Question: How should this be done by using the model->setData() method call?
I have derived a class called "MyStandardItemModel" from QStandardItemModel. I have made my third and fourth columns non-editable by overriding the protected virtual flags method. This is how it goes:
'''
#define TX_PACKET_COLUMN (4u)
#define RX_PACKET_COLUMN (5u)
Qt::ItemFlags MyStandardItemModel::flags(const QModelIndex& index) const
{
if (index.column() == TX_PACKET_COLUMN || index.column() == RX_PACKET_COLUMN)
{
return (QStandardItemModel::flags(index) & ~Qt::ItemIsEditable);
}
else
{
return QStandardItemModel::flags(index);
}
}
...
//Set model
ui->testCaseTableView->setModel(model);
'''
Having this done, I am not able to edit the cells in the third and fourth column.
Now, I want that when I double click on these cells, a pop-up dialog comes up. I will modify some data in the editable field of that dialog, and then copy it back to the non editable cells inside the code.
I tried to just write a doubleclick() handler for the QTreeView and just copy some data to the cells just to see if it is possible to copy data to the non-editable cells.
This operation is failing, and the data is not written into the non-editable cells.
Here you can find the double click handler:
'''
void MainWindow::on_testCaseTableView_doubleClicked(const QModelIndex &index)
{
QVariant variant;
variant.toString() = "AA";
if((index.column() == TX_PACKET_COLUMN)||(index.column() == RX_PACKET_COLUMN))
{
model->setData(index, variant); // set new value
}
}
'''
The setData(..) operation is clearing the already written data in the cells, but string "AA" is not getting written. Please suggest how to copy some data to non-editable cells inside the code.

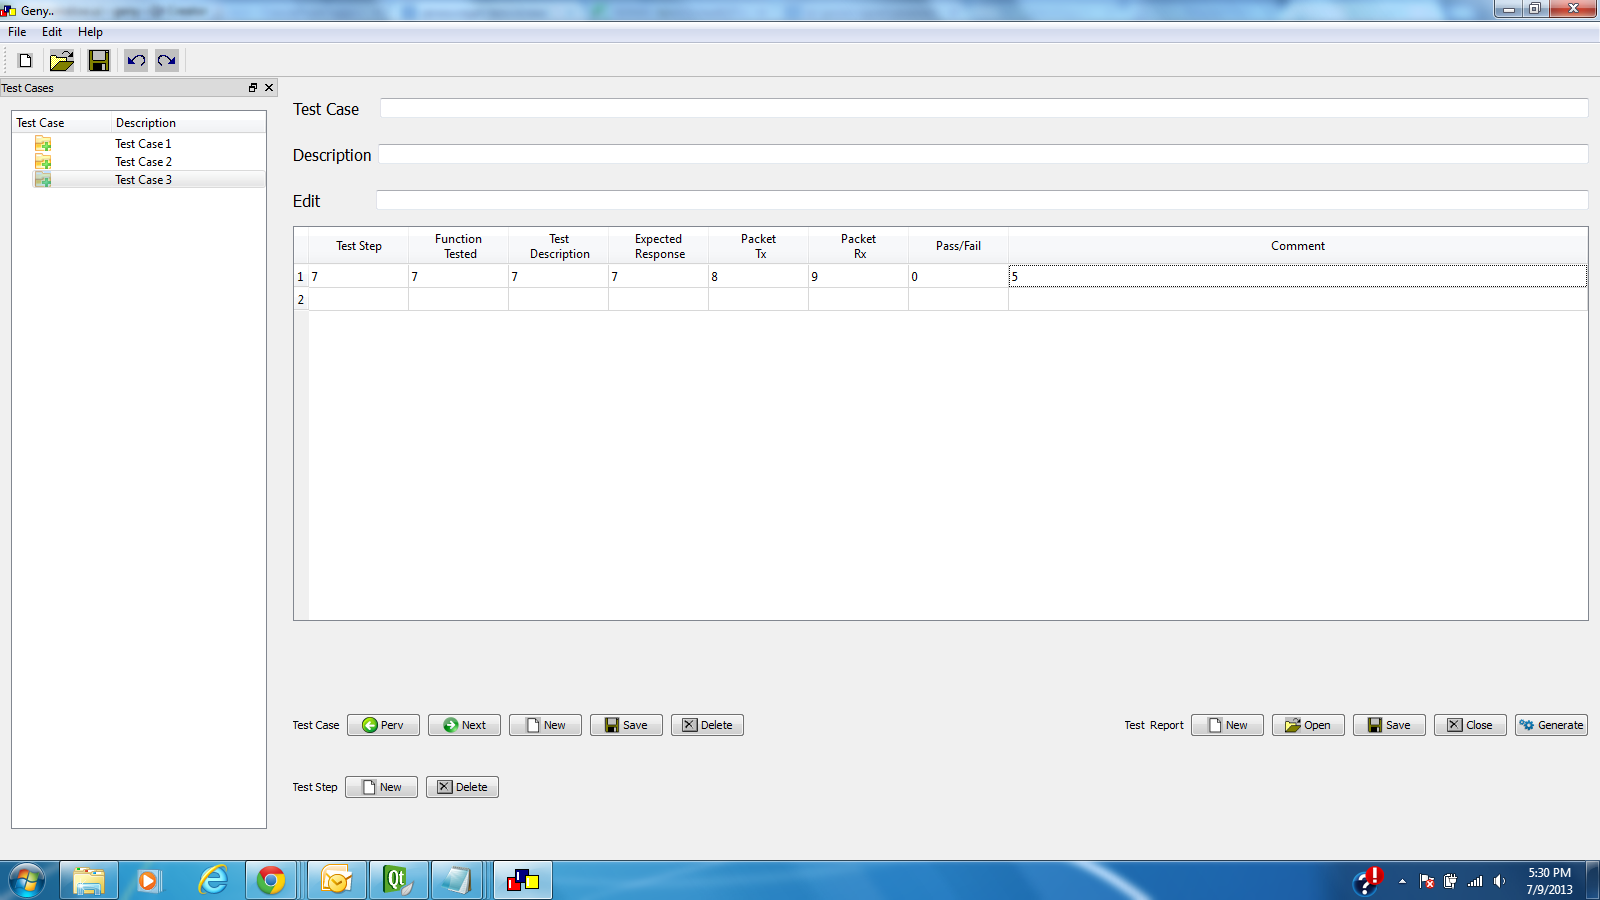
Answer: As I indicated in my comment, you have to fix this first issue:
instead of:
'''
QVariant variant;
variant.toString() = "AA";
'''
you should write
'''
QVariant variant = QLatin1String("AA");
'''
In general, you would look into the setData(...) implementation for such cases whether you emit the data changed signal properly and so forth, but here you are entering a prior issue which can lead to problems, so let us fix that.
Note, you should use QLatin1String to avoid the unnecessary explicit conversion from raw char* to QString. This is a good practice in general, and this is available with Qt 4 as well as Qt 5.
Although, you could also use the QStringLiteral macro for creating a QString very efficiently with template magic out of your raw literal, but that requires C++11.